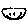
Label: smiley face